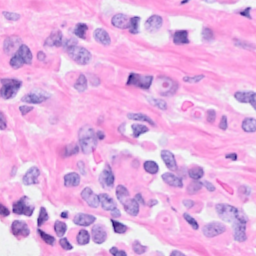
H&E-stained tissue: Breast